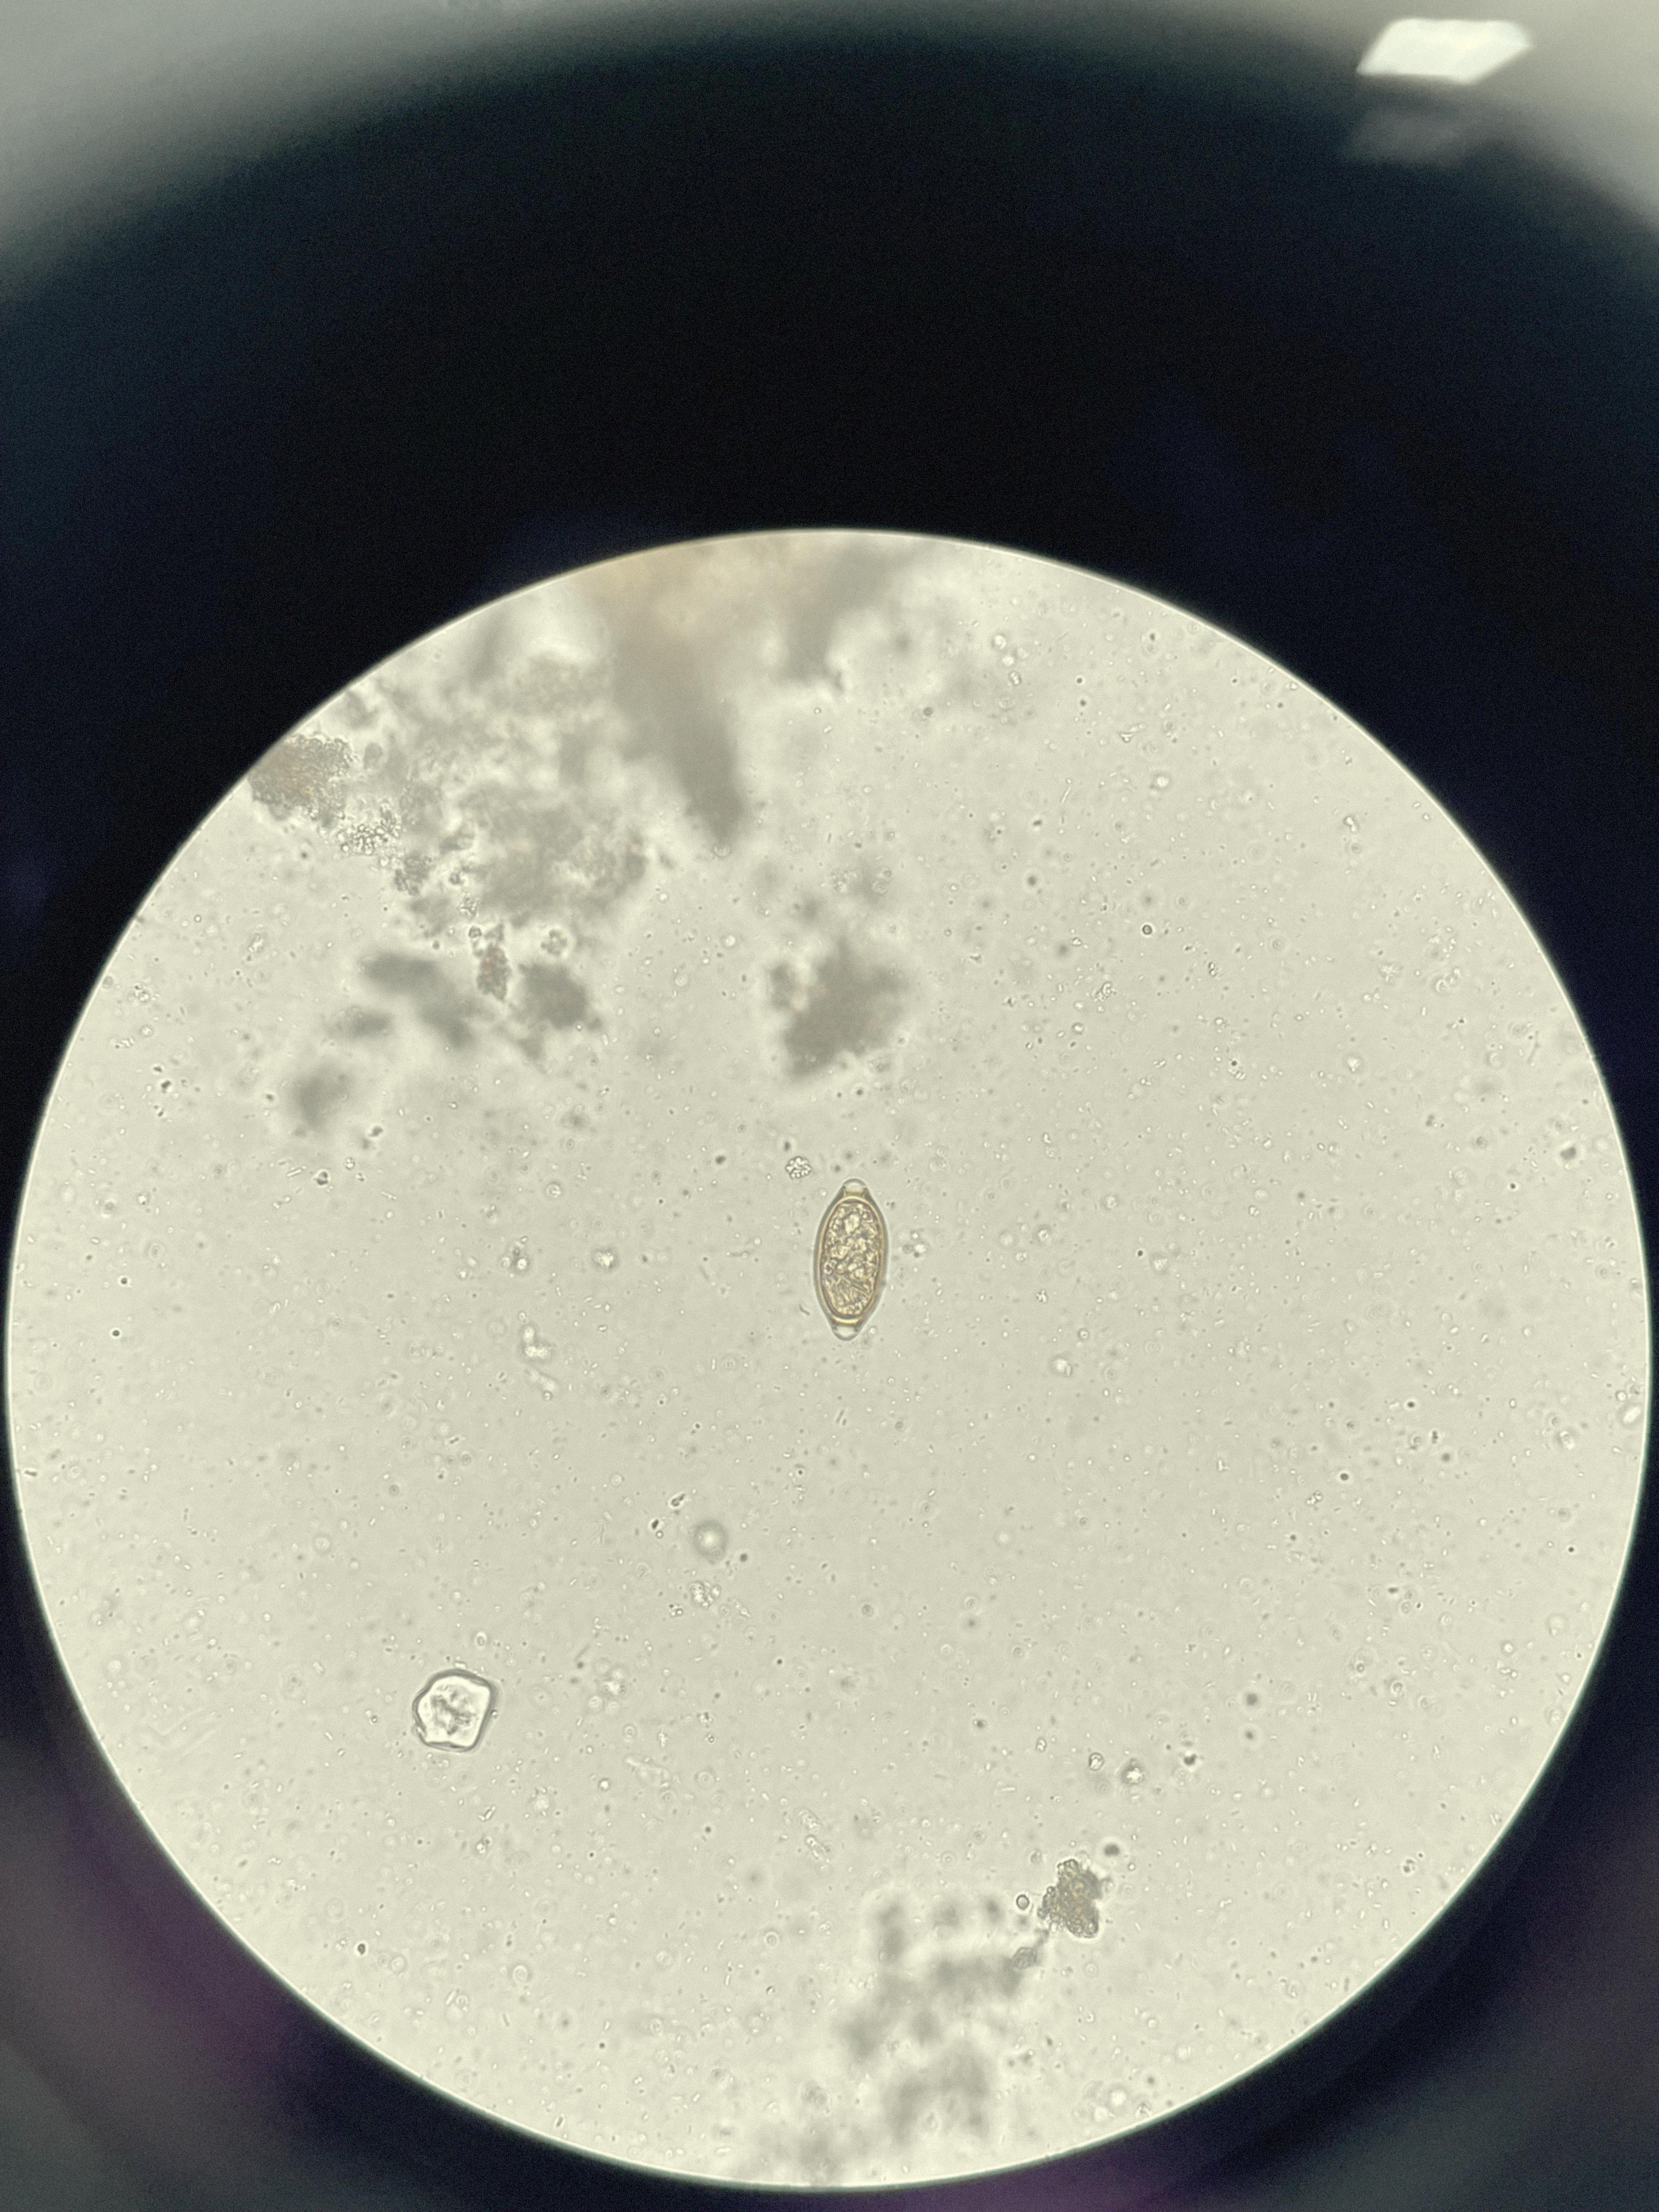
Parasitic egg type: Trichuris trichiura